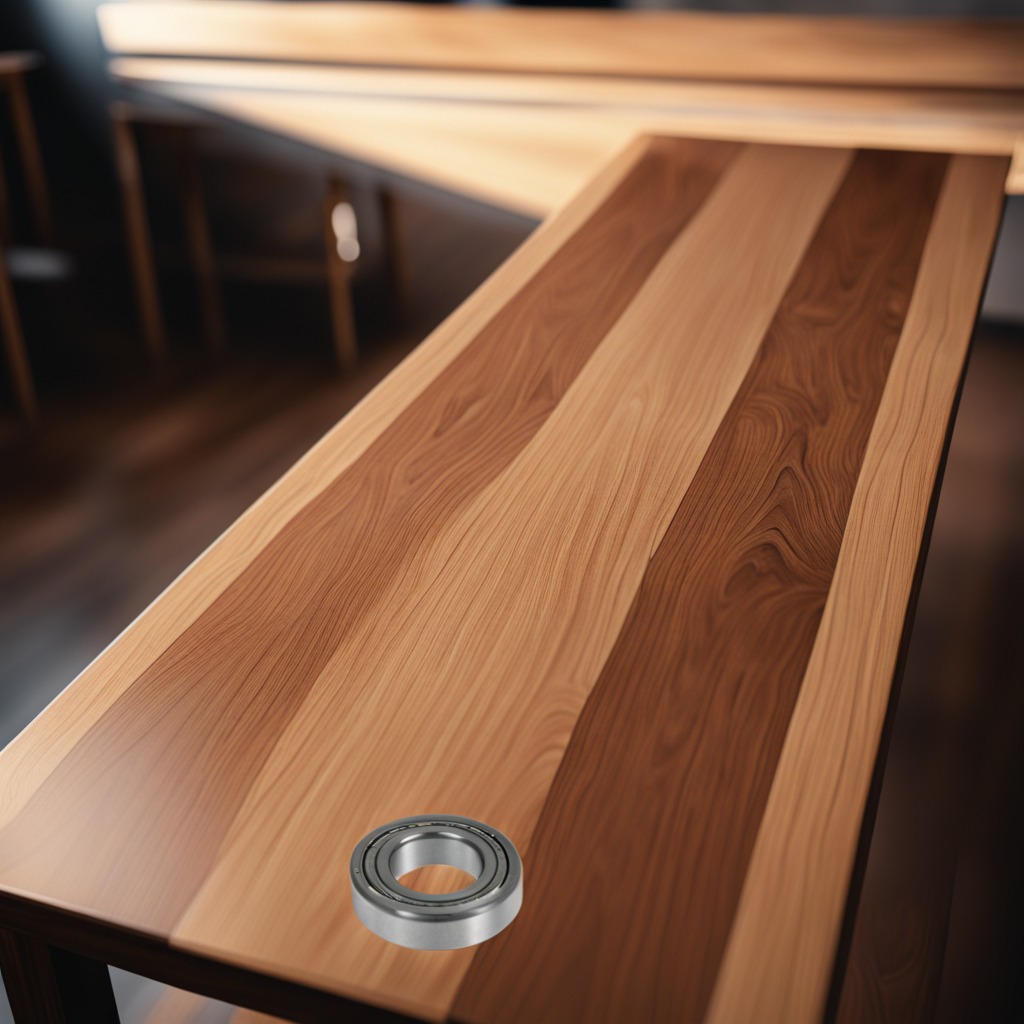
A metal ball bearing is lying on the wooden table.